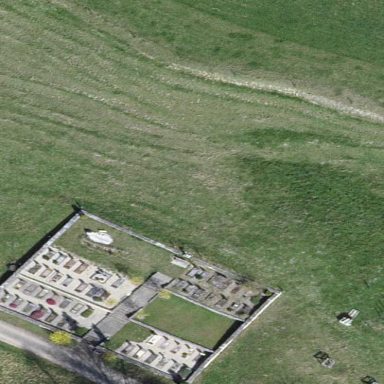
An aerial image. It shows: Cemetery.